Interaction volume radius: 10 \u00c5
Interaction volume height: 20 \u00c5
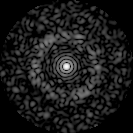
Disorder parameter: 0.8328